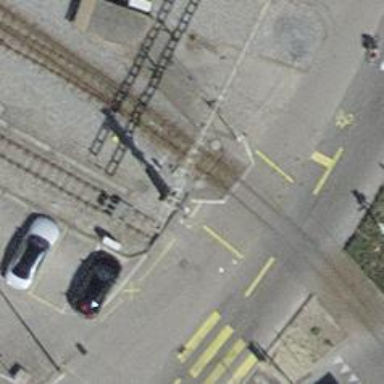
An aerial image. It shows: Crossing for the railway.